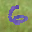
Label: 6